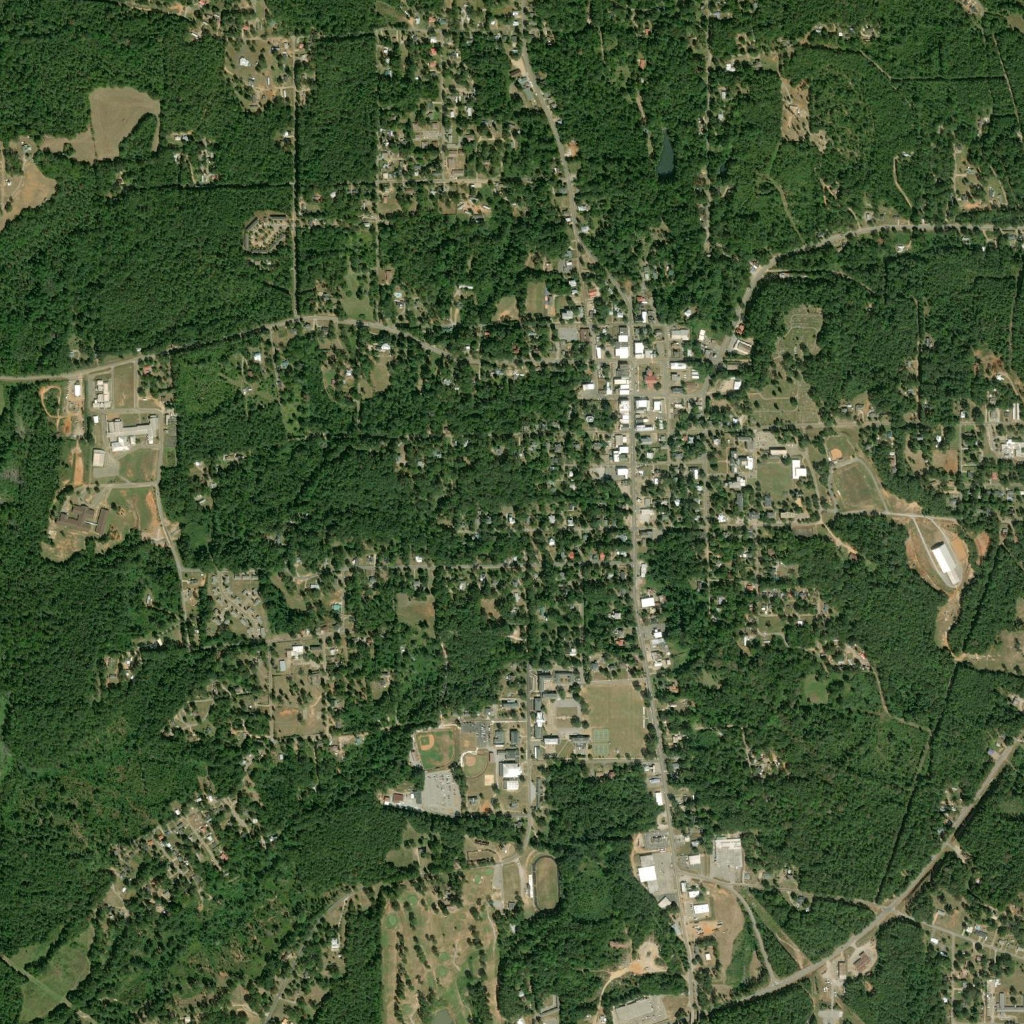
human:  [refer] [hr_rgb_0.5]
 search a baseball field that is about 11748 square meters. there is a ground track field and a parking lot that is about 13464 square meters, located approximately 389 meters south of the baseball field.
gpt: <box>[[40, 71, 44, 75, 0]]</box>

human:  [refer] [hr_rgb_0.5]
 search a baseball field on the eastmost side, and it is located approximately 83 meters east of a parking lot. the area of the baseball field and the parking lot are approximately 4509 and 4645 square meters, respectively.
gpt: <box>[[80, 42, 83, 45, 0]]</box>

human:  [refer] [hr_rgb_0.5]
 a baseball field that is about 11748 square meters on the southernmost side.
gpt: <box>[[40, 71, 44, 75, 0]]</box>

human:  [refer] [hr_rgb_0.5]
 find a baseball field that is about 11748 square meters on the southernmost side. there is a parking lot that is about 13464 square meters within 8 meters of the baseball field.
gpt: <box>[[40, 71, 44, 75, 0]]</box>

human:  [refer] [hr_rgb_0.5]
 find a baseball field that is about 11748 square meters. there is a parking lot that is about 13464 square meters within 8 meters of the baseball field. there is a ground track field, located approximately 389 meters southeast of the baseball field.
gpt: <box>[[40, 71, 44, 75, 0]]</box>